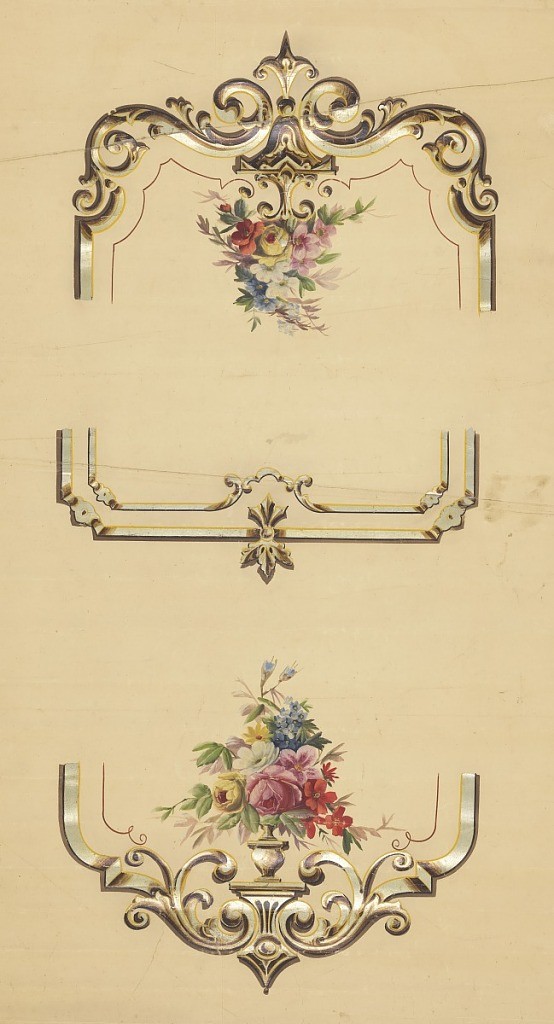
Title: Window shade
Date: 1870–1900
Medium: Block-printed and hand painted on canvas
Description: Three design elements printed on a tan ground. Each of the three elements is a different example of a frame style. The outer two elements each contain an urn with a bouquet of flowers that is hand painted. THe frames printed in colors and metallic pigments.